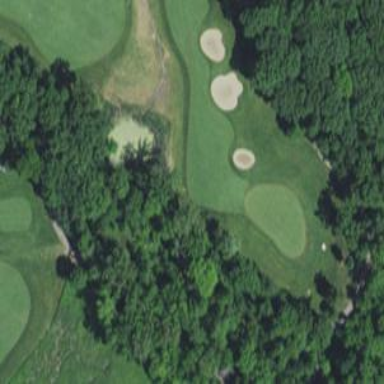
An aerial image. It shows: Golf fairway surrounded by grass.